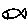
Label: fish